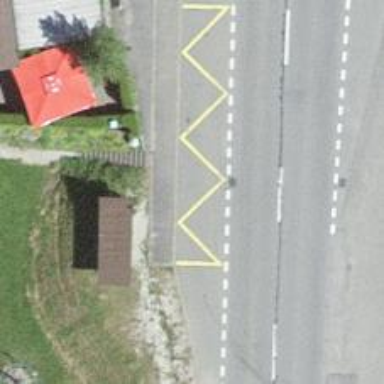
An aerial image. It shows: Bus stop along the road.